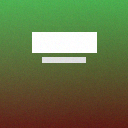
Screen state: on